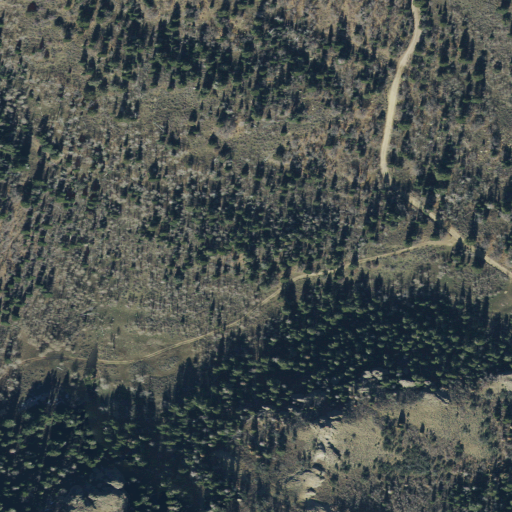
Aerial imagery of plain(s) in Utah named Dutchman Flat containing deciduous forest, evergreen forest, open development, and shrub